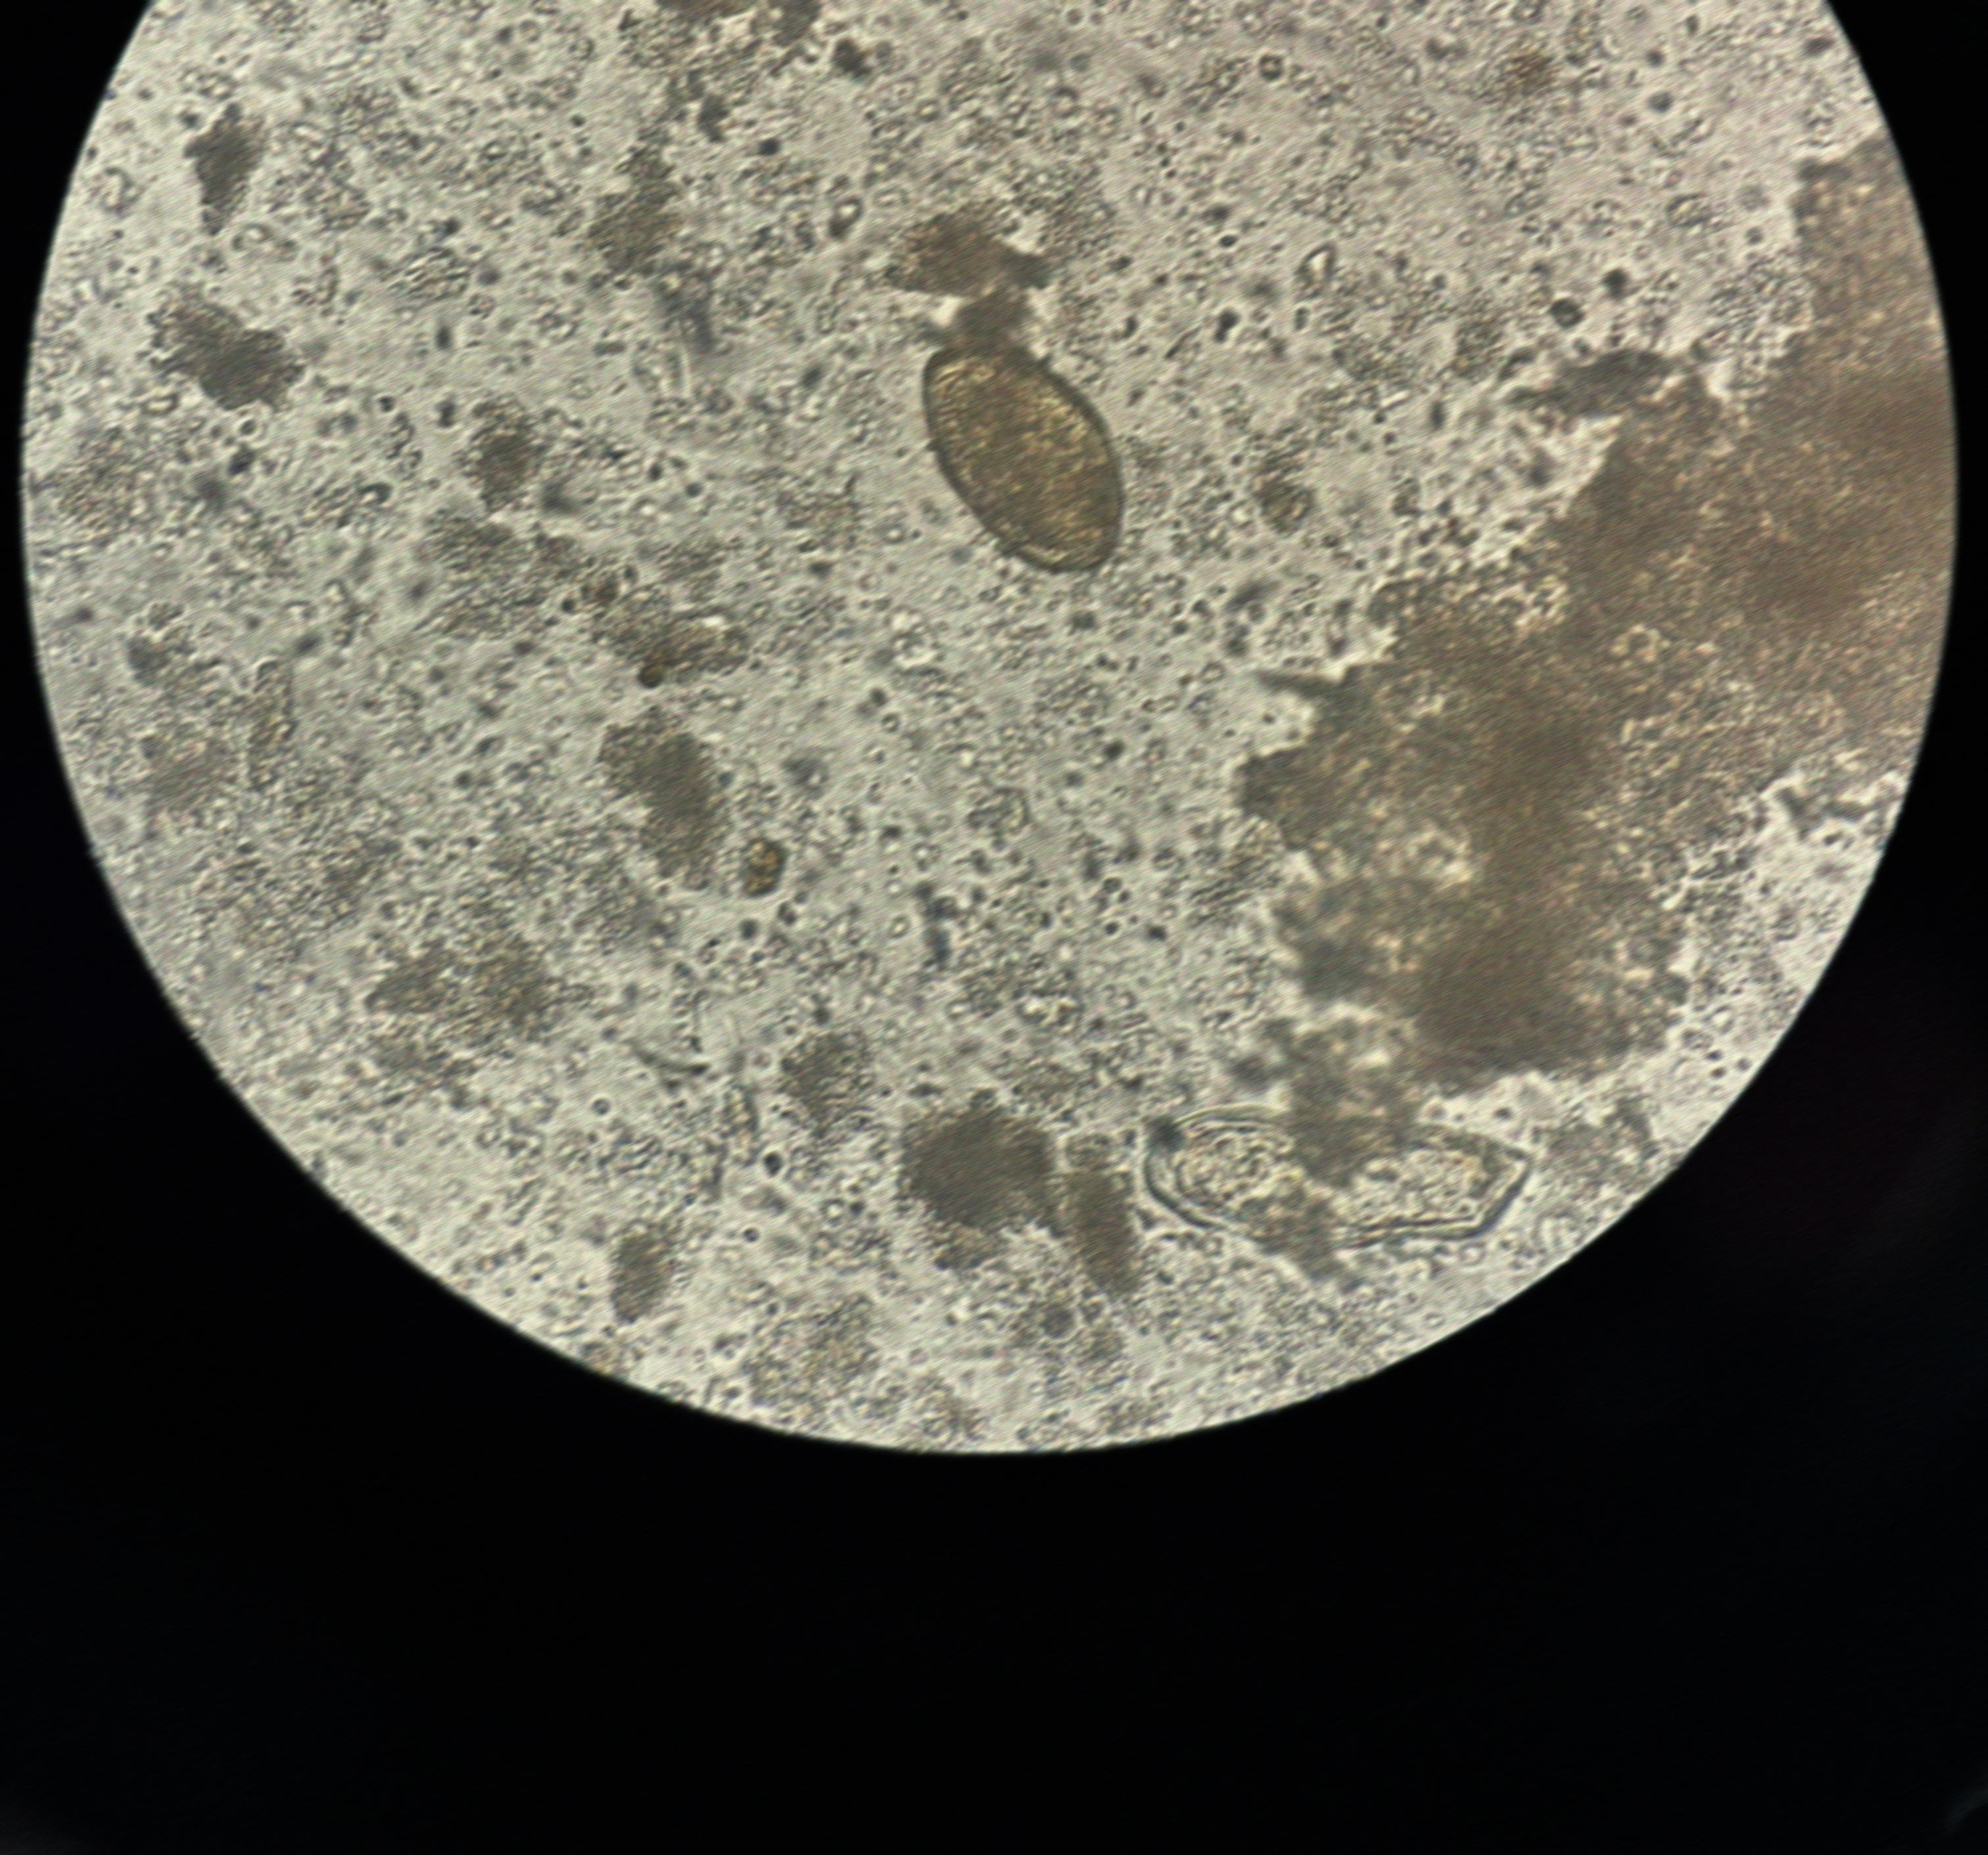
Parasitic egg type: Paragonimus spp